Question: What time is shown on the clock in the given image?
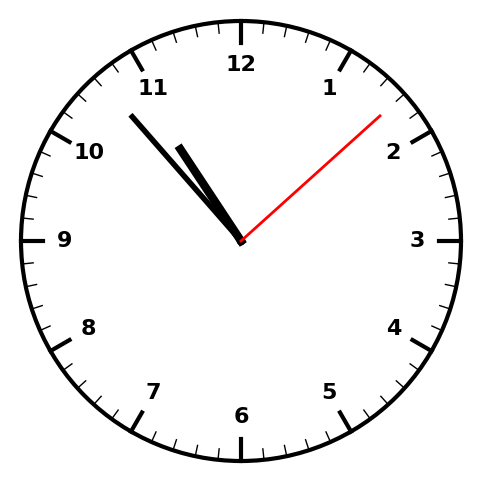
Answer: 10:53:08